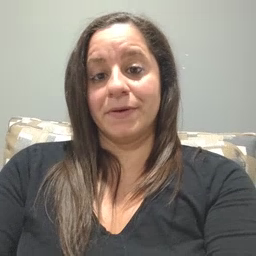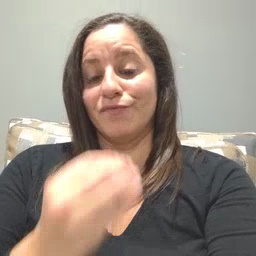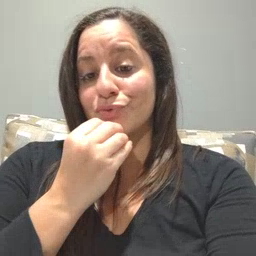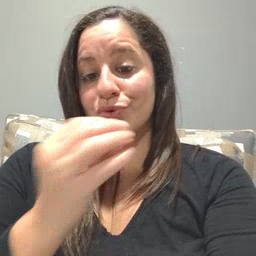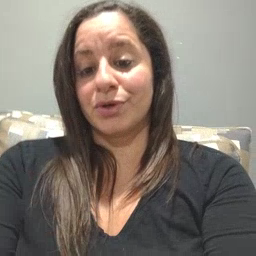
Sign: food